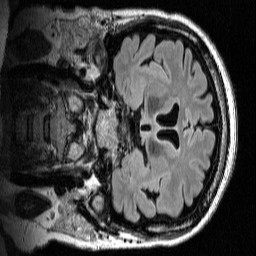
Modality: FLAIR
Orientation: coronal
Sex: male
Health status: ill
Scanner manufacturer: siemens
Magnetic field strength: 3 T
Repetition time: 7 s
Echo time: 0.372 s